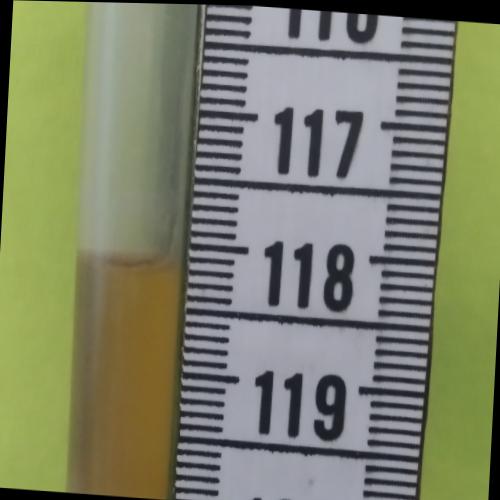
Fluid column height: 118.2 cm